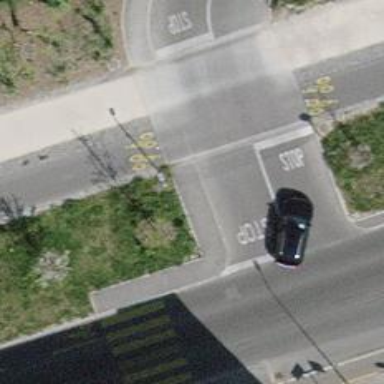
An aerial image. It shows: Road with stop sign.